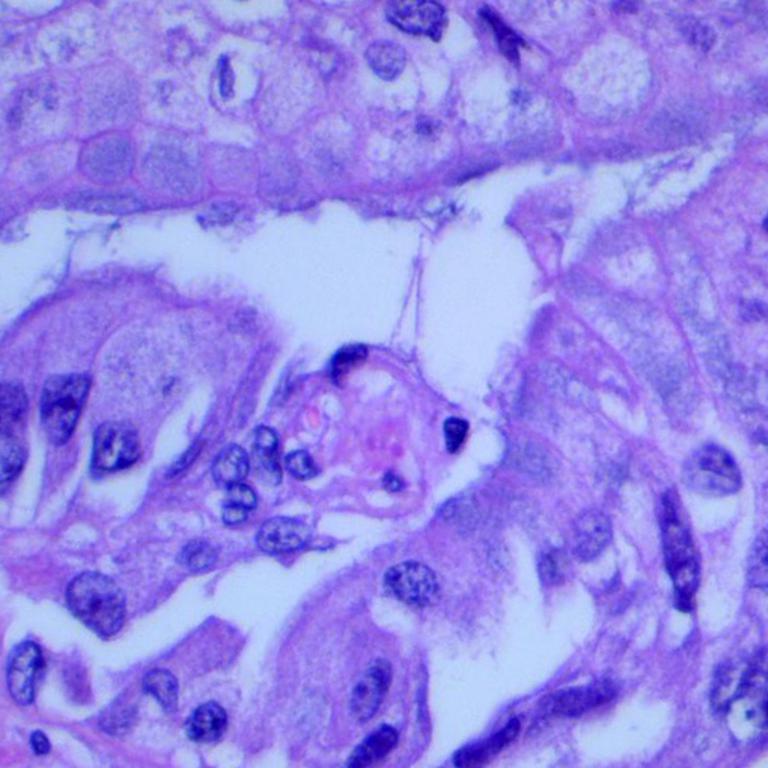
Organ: lung
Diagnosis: adenocarcinomas